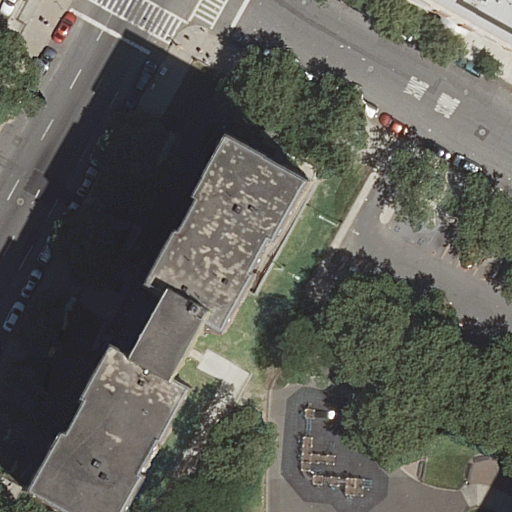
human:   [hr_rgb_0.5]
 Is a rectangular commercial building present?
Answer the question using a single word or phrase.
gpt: no

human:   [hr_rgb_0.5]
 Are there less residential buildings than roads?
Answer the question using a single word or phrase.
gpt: yes

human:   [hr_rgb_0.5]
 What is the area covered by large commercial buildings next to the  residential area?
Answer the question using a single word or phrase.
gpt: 0m2

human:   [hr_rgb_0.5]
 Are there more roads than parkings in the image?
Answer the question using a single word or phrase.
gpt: yes

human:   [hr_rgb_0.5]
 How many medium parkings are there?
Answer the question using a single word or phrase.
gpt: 0

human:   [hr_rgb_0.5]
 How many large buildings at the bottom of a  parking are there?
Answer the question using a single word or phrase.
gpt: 1

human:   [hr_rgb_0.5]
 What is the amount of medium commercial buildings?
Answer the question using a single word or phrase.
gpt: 0

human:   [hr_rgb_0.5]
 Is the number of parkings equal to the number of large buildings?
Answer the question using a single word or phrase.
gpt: no

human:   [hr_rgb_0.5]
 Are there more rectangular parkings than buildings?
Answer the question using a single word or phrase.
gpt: no

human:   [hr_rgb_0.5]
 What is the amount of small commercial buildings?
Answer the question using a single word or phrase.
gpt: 0

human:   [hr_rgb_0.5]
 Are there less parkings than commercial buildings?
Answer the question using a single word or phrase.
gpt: no

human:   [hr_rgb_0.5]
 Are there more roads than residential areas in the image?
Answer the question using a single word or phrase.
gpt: yes

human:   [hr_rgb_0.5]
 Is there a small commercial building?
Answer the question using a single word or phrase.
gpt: no

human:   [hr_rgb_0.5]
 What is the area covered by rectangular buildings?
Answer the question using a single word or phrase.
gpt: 0m2

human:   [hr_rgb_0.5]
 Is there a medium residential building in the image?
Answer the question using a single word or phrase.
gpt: yes

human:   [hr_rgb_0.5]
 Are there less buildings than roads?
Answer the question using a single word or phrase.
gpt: yes

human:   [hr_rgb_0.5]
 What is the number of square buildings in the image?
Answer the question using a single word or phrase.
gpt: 0

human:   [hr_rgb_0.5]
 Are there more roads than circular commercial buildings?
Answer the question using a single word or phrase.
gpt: yes

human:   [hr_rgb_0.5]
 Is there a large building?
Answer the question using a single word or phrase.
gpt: yes

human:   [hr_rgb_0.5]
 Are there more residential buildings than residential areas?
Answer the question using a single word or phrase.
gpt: yes

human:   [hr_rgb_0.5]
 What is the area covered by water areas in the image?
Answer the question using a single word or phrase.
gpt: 0m2

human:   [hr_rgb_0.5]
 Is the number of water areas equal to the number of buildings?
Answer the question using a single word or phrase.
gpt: no

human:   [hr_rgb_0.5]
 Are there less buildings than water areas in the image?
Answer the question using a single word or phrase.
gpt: no

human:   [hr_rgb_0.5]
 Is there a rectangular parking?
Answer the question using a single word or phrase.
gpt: yes

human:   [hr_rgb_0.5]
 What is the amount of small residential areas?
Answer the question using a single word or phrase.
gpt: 0

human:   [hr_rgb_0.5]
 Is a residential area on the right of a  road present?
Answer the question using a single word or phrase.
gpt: no

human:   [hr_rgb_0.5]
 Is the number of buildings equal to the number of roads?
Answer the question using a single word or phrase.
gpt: no

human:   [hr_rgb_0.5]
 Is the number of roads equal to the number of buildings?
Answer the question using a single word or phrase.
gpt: no

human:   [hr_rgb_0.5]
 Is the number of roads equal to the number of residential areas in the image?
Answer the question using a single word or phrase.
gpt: no

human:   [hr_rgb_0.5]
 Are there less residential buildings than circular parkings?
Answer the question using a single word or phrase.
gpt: no

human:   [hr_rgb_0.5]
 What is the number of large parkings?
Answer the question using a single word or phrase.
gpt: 1

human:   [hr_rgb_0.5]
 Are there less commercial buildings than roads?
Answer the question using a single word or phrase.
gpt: yes

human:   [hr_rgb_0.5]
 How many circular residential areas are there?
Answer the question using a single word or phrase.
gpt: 0

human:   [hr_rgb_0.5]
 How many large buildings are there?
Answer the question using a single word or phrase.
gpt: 1

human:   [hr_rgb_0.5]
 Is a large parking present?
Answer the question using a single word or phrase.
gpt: yes

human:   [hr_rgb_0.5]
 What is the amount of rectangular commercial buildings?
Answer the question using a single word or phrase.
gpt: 0